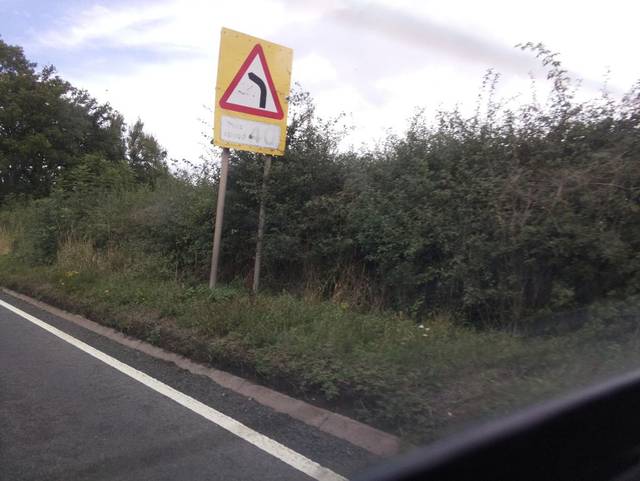
Region: United Kingdom
Coordinates: 52.435, -2.315